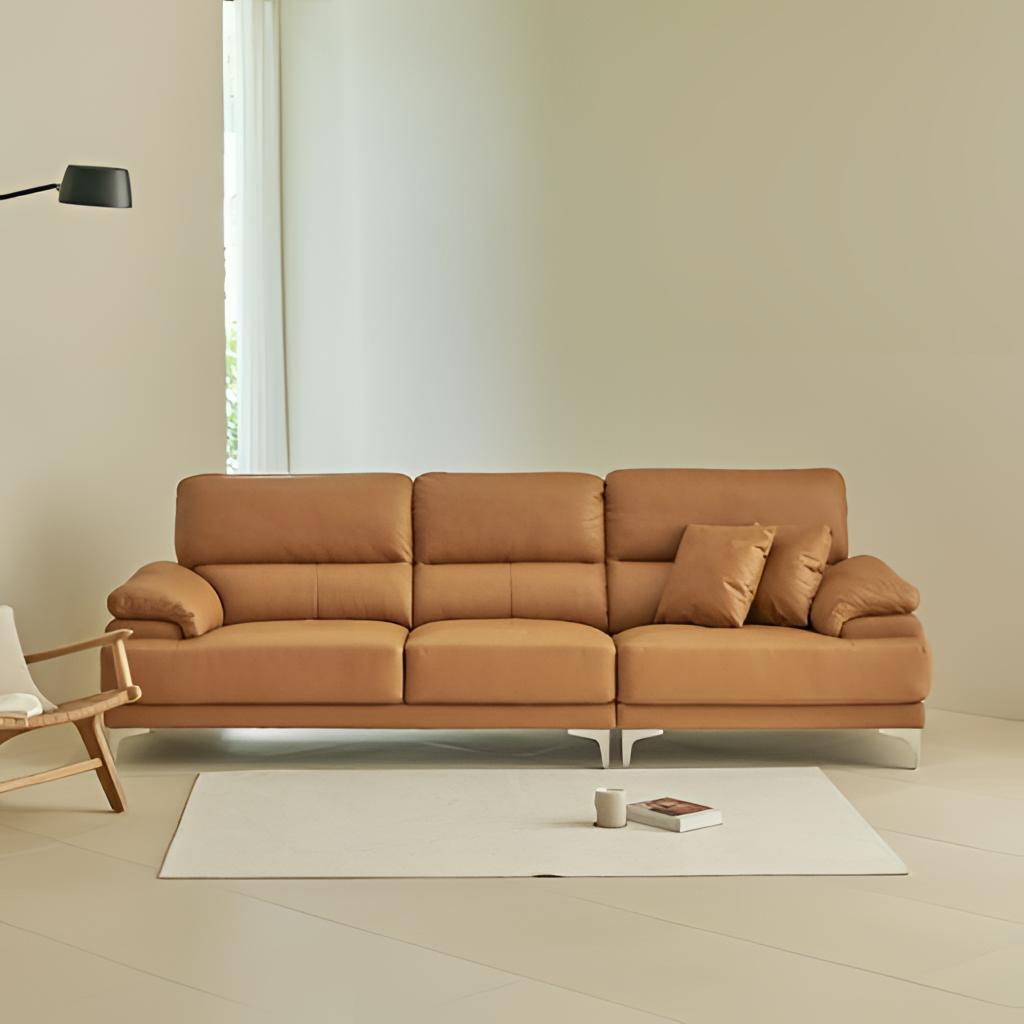
living room, tan leather sofa, minimalist, tile flooring, with large square pattern, paint wallpaper, with solid pattern